Field crop: tomato
Growth stage: 1
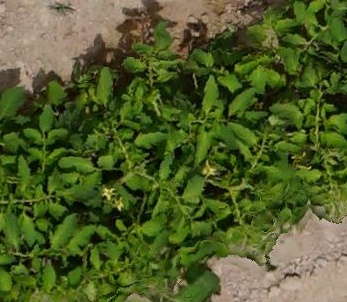
Species: tomato